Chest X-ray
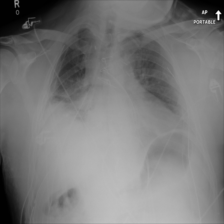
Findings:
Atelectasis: positive
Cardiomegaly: negative
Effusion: negative
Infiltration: negative
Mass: negative
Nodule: negative
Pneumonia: negative
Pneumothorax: negative
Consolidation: negative
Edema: negative
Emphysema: negative
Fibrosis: negative
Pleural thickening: negative
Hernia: negative